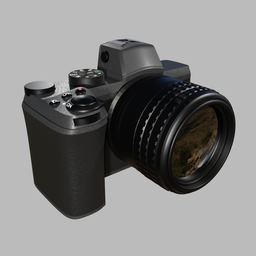
Label: electronics